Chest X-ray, PA view. Patient: 65 years old, sex M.
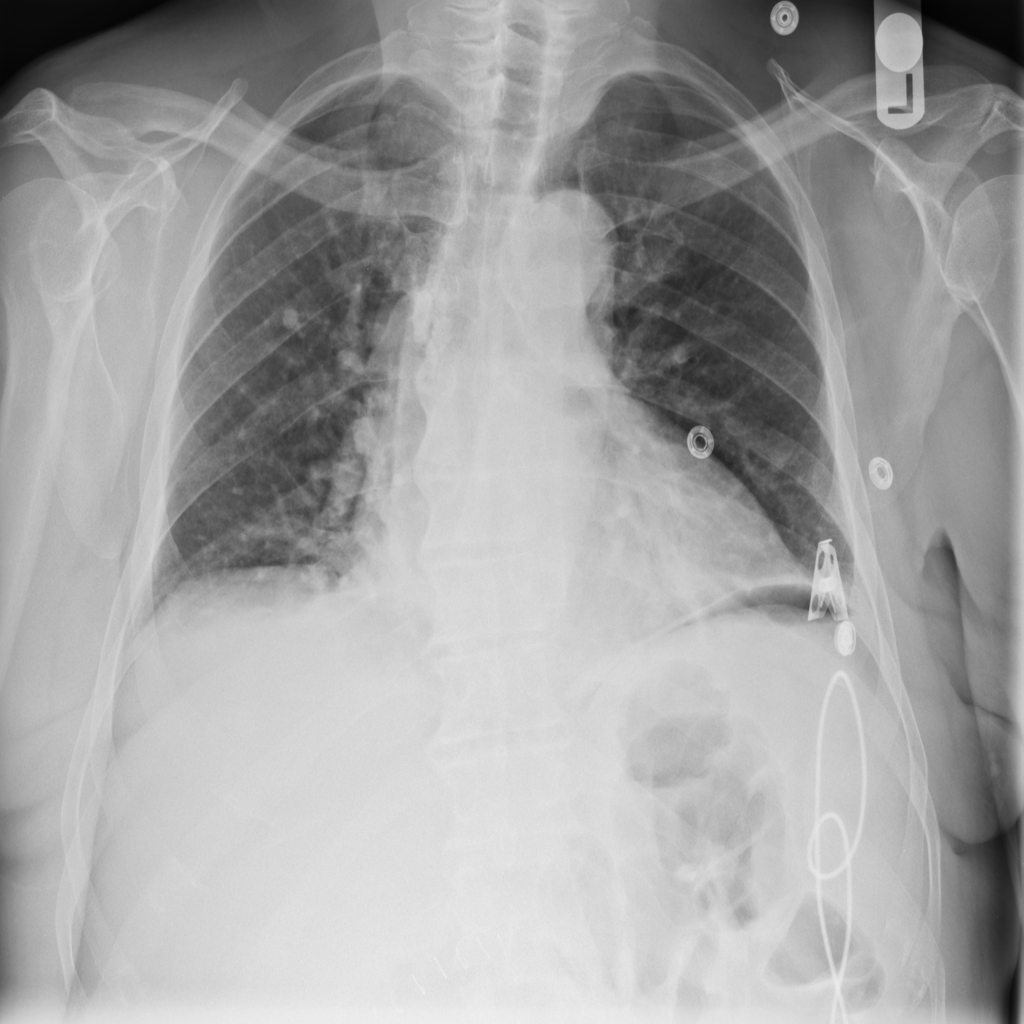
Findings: Atelectasis, Effusion